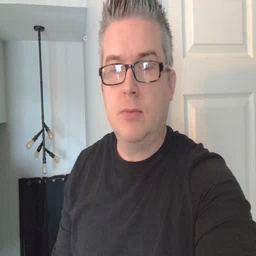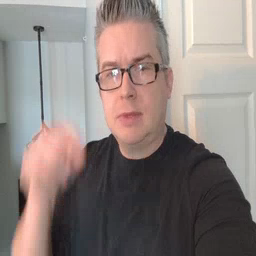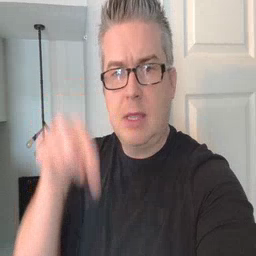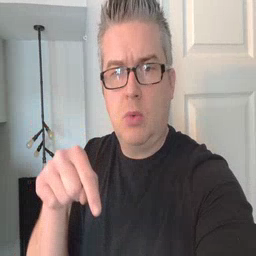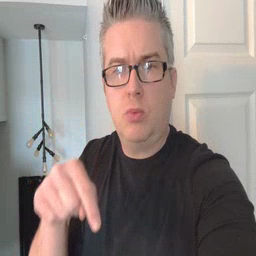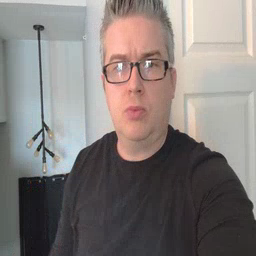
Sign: down